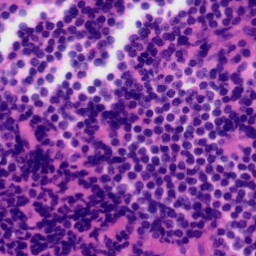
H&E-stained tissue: Tonsil